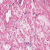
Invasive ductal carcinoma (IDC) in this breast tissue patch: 0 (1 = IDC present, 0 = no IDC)